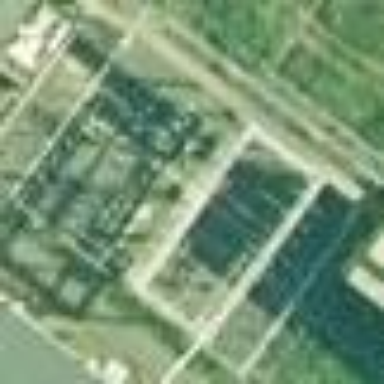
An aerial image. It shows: Power substation surrounded by fence.